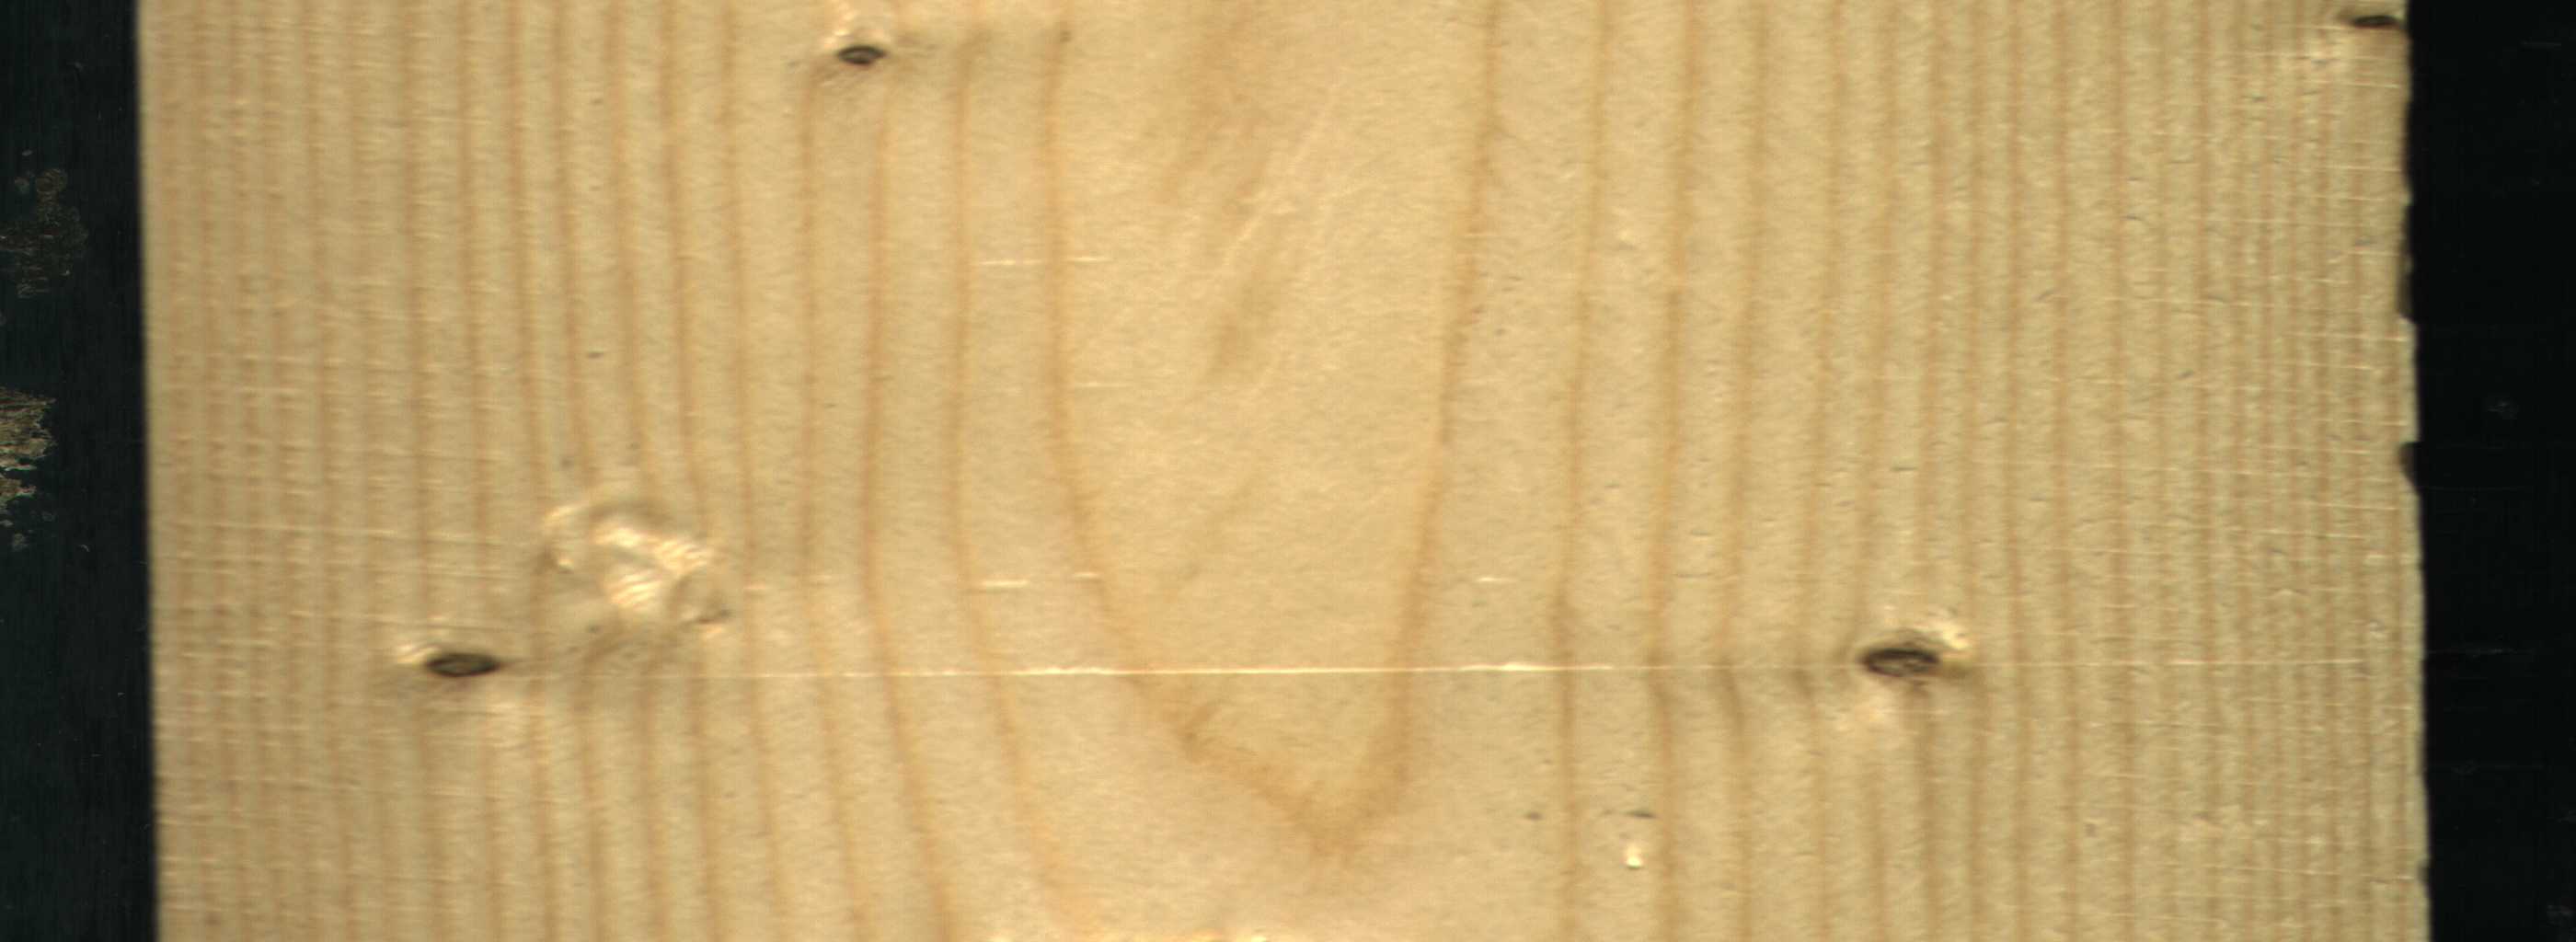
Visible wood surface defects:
Dead_Knot
Dead_Knot
Dead_Knot
Dead_Knot